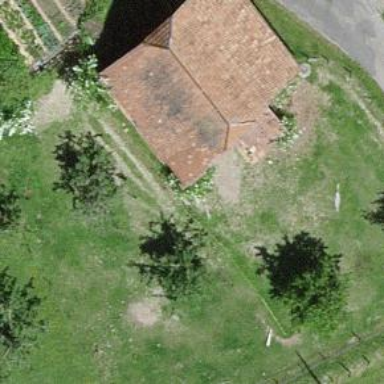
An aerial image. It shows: Rural barn.